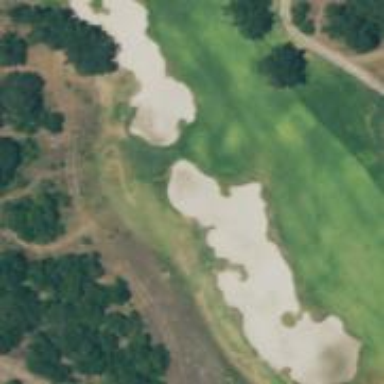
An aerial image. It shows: Grassy area designated as golf fairway.